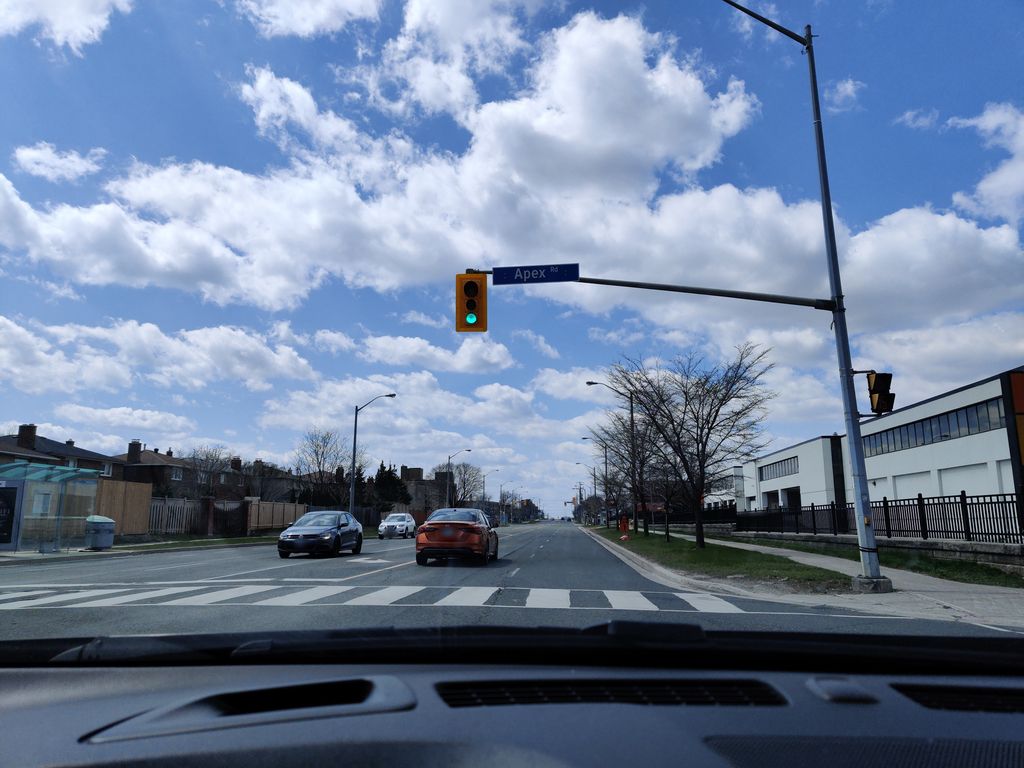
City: toronto